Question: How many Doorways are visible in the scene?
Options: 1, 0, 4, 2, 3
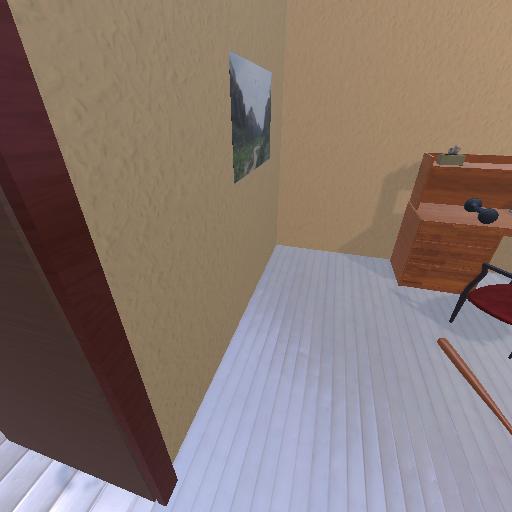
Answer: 1